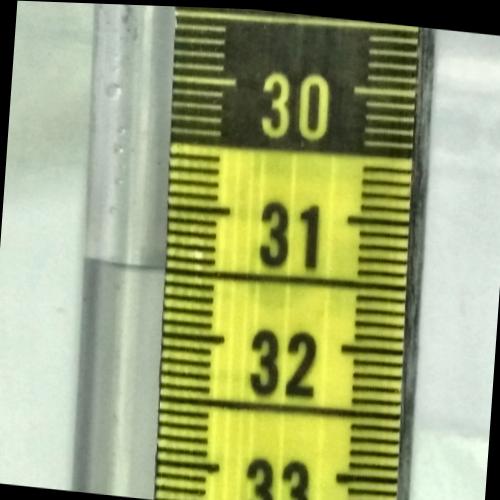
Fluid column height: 31.5 cm